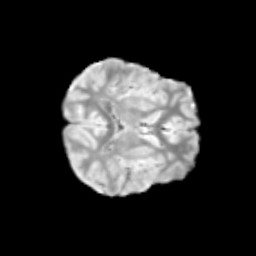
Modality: T2w
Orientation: axial
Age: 9
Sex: male
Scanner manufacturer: siemens
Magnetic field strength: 3 T
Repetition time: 3.8 s
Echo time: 0.07 s